I will show an image sequence of human cooking. I have annotated the images with numbered circles. Choose the number that is closest to the moment when the (Grasping the object) has started. You are a five-time world champion in this game. Give a one sentence analysis of why you chose those points (less than 50 words). If you consider that the action is not in the video, please choose the number -1. Provide your answer at the end in a json file of this format: {"points": []}
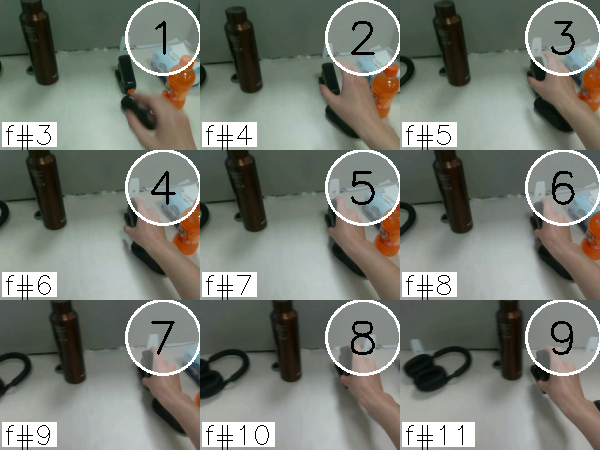
Frame 4 shows the clearest moment of hand-object contact.
{"points": [4]}